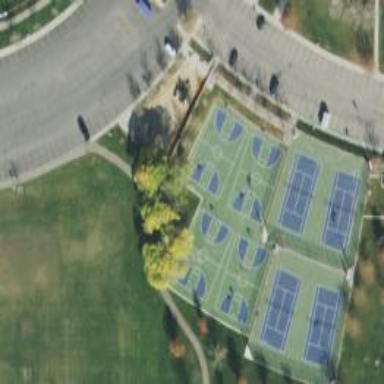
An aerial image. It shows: Basketball court on pitch.